Question: I am attempting to create a simple blog that has a post article function that contains a ckeditor. When I insert text from ckeditor and store it in the database, I want to get the content from the database to show it on my index page.
The problem is that it can show the content but it displays the HTML tags

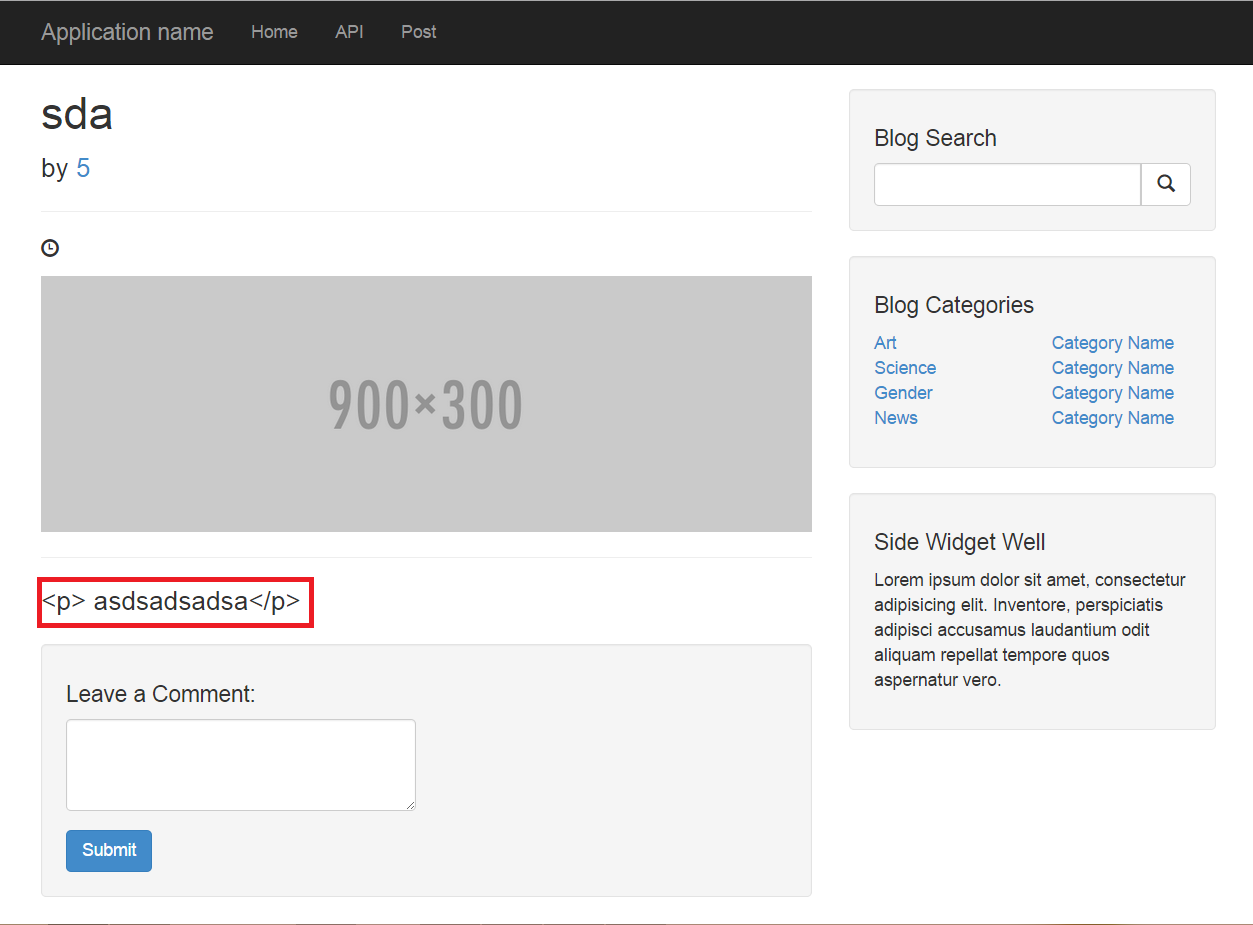
Answer: To display string as Html in ASP.NET.MVC use this one:
'''
@Html.Raw(@Model.PropertyName)
'''
where 'PropertyName' is the name of your property